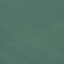
Land use / land cover class: SeaLake